Question: I am trying to create a cart feature by creating a form and setting different inputs as the value that would be sent to a servlet in order to be processed. There would be multiple products on the page and button next to them. Like the <URL> here:

But my problem is each input tag comes with a text box that would ruin the page. How do I get rid the text boxes.
'''
<form name="electronicsitemscart" action="electronicsitemscart" method="get">
<input name="kind" value="2021 Apple 11-inch iPad Pro (Wi-Fi, 128GB) - Space Gray">
<input name="price" value="800">
<input name="orderbutton" class="cbutton" type="submit" value="Addtocart">
</form>
'''
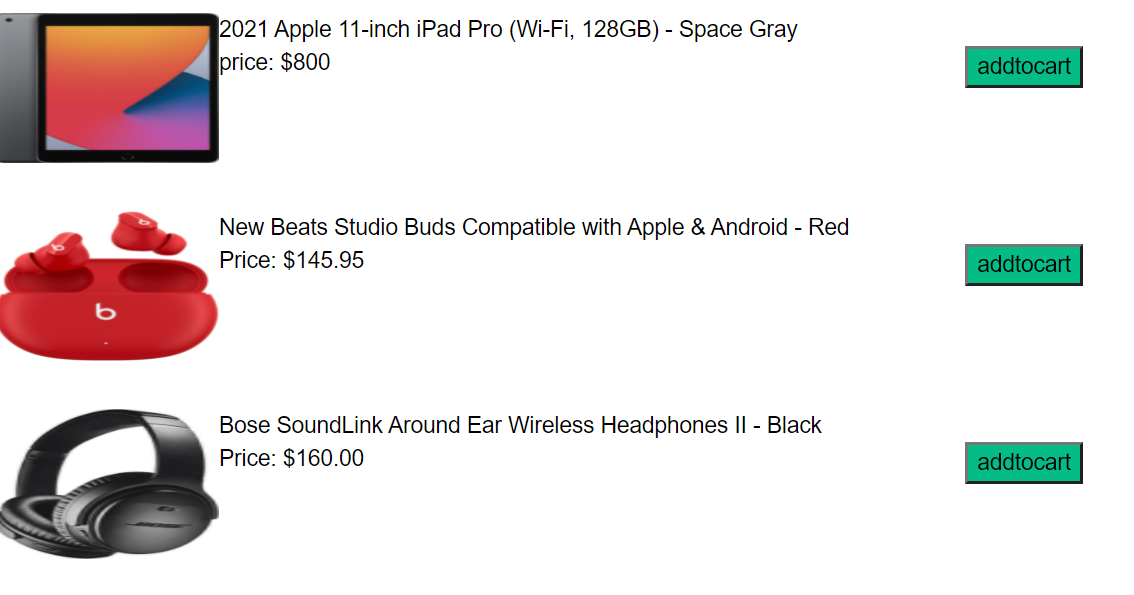
Answer: Using hidden input types.
'''
<input type="hidden" value="800">
'''